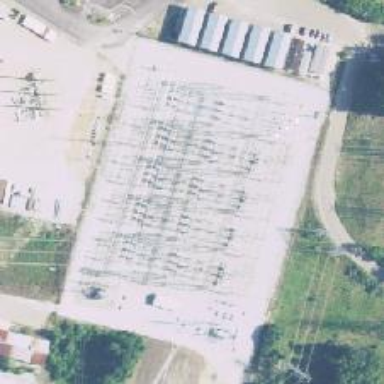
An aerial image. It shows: Switch for power supply.